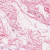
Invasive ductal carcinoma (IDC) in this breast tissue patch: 0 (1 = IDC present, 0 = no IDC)